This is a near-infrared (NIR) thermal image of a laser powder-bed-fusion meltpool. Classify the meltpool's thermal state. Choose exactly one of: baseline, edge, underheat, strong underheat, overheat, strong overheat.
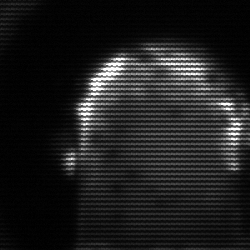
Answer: baseline